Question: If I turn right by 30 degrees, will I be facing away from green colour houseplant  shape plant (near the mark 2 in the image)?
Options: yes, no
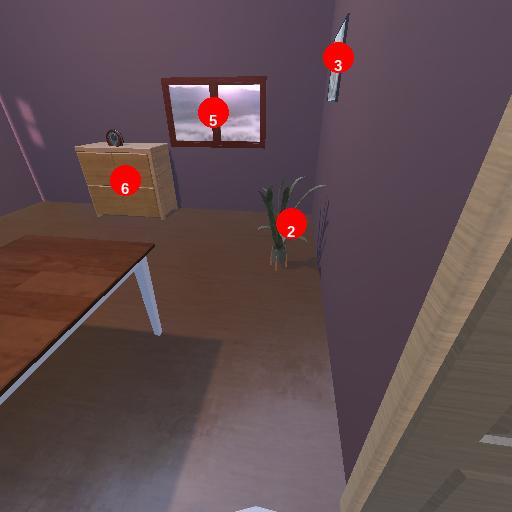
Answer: yes